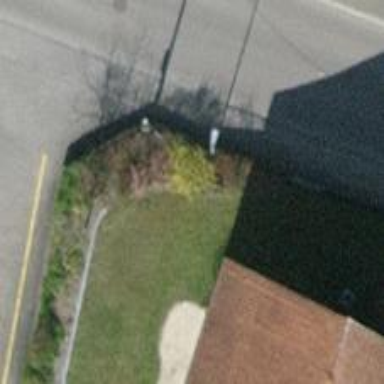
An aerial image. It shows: Hedge acting as barrier.